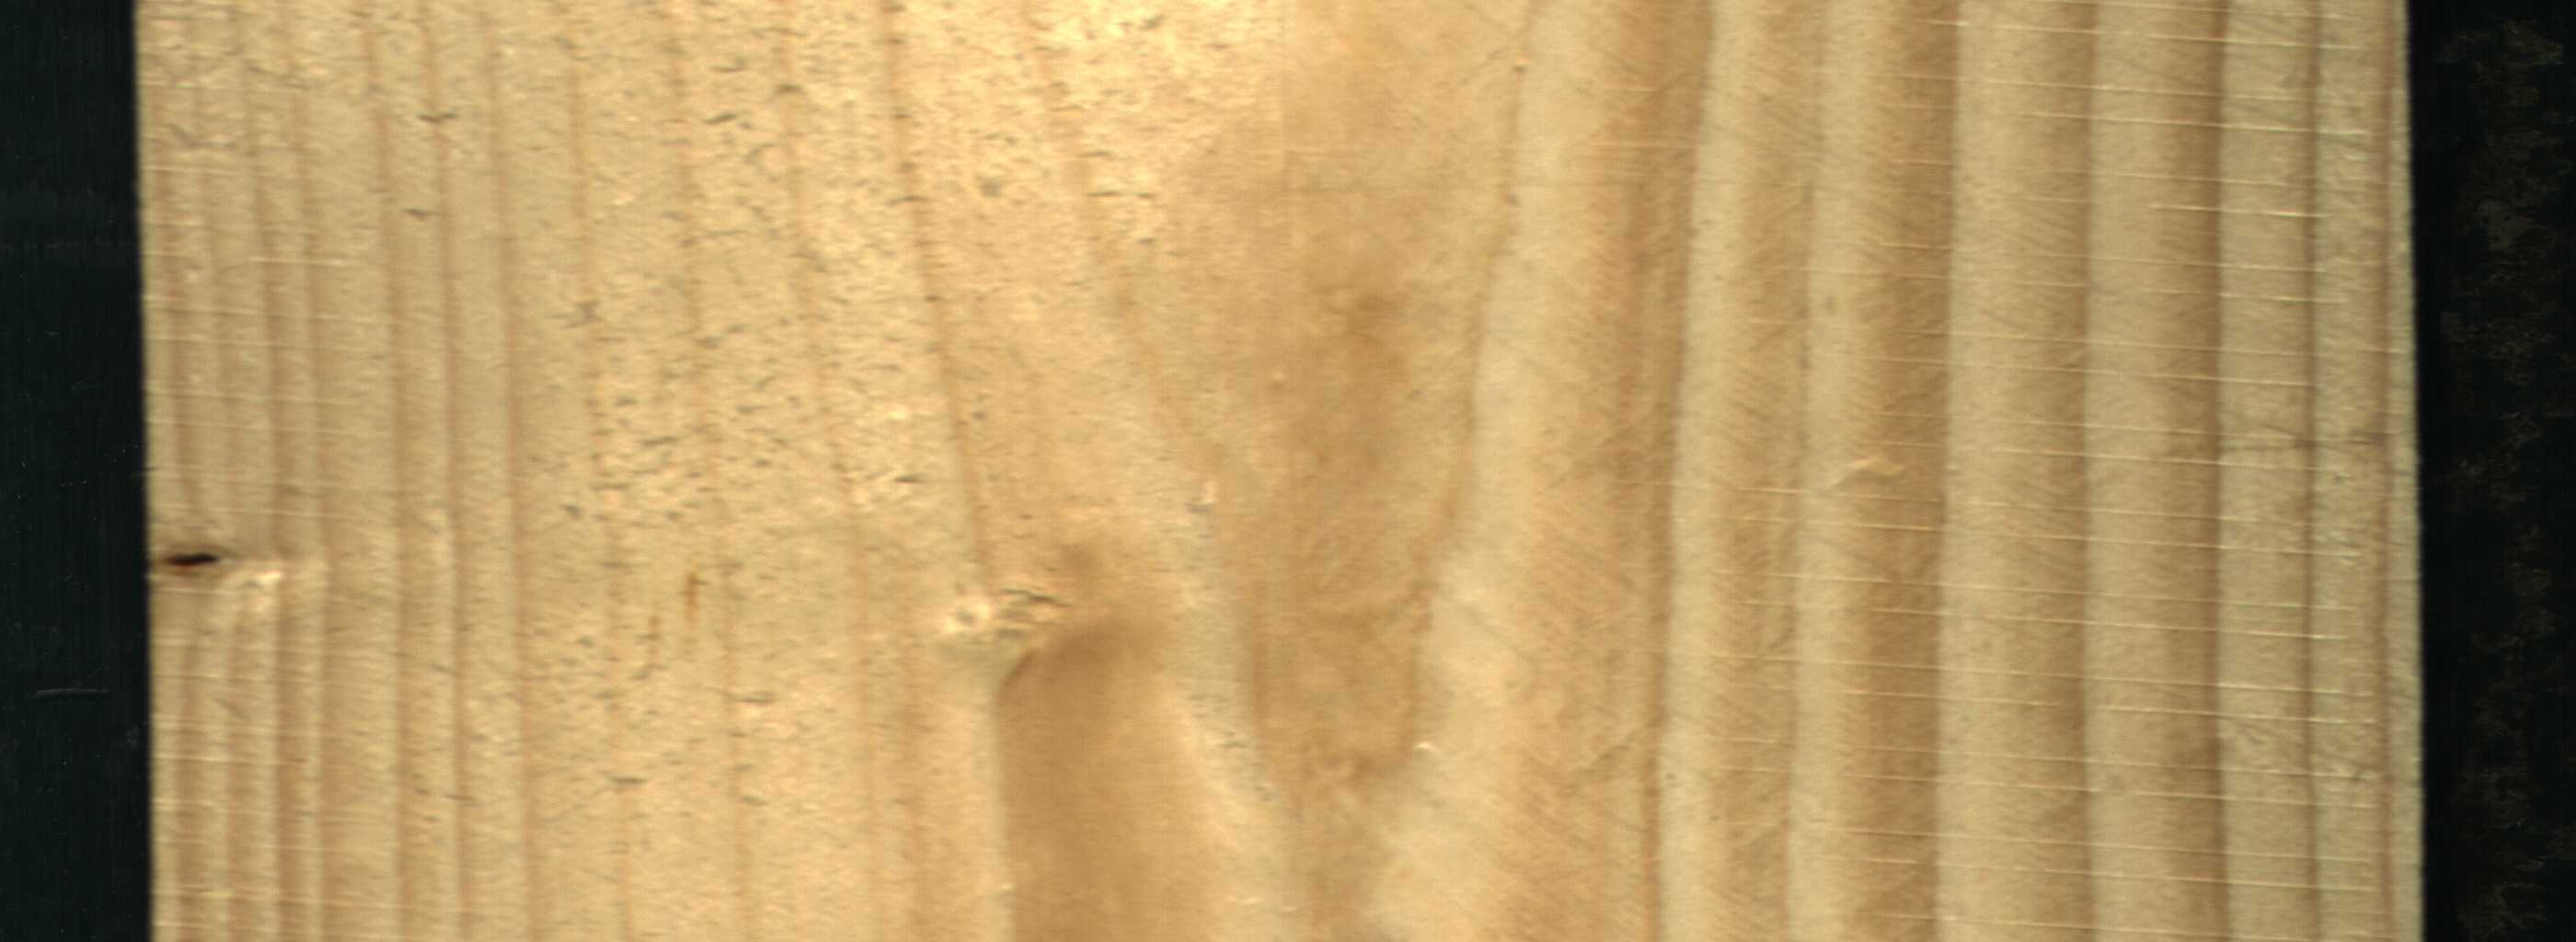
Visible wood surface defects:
Dead_Knot